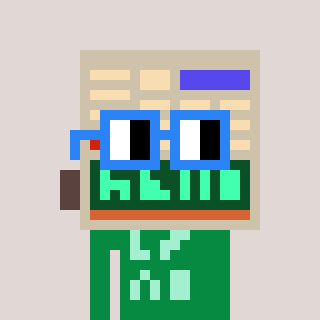
a pixel art character with square blue glasses, a calculator-shaped head and a green-colored body on a warm background